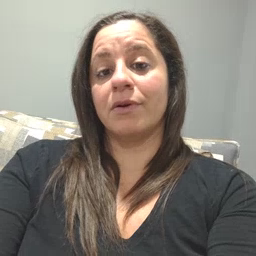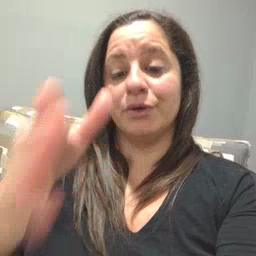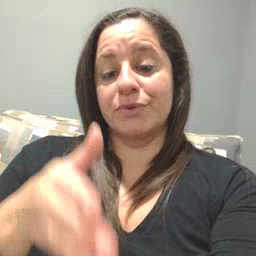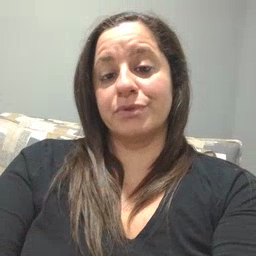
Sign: person